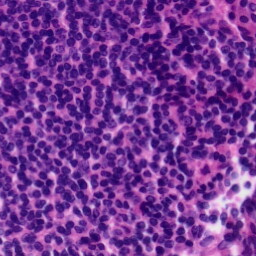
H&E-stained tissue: Tonsil